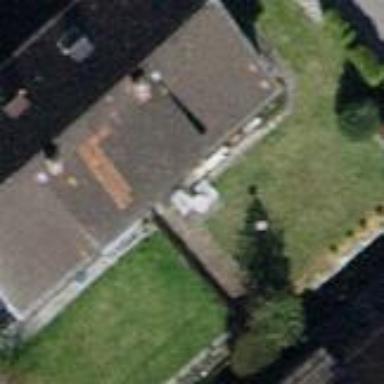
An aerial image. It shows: Residential building with tiled roof.